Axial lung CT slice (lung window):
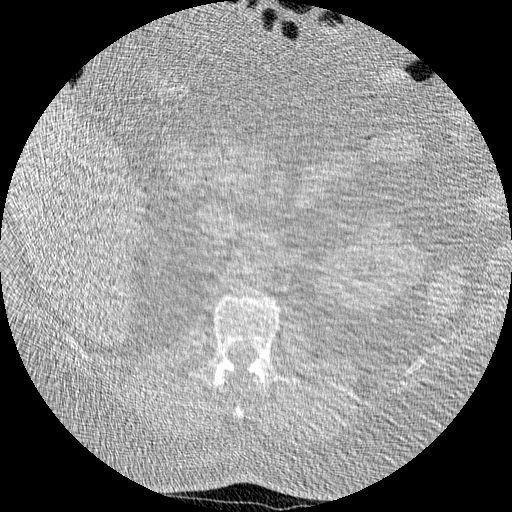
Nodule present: no